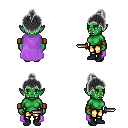
a pixel art fantasy rpg character, female body template, orc, green skin, lavender cape, gold greaves, gray short topknot hairstyle, leather bracers, black shoes, dagger, four views (front, back, left, right), 2x2 character sprite sheet, small pixel art, hard edges, no anti-aliasing